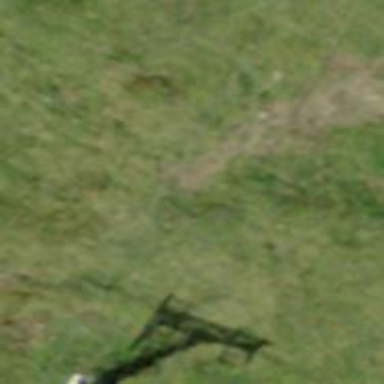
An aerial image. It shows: Pylon for aerialway.